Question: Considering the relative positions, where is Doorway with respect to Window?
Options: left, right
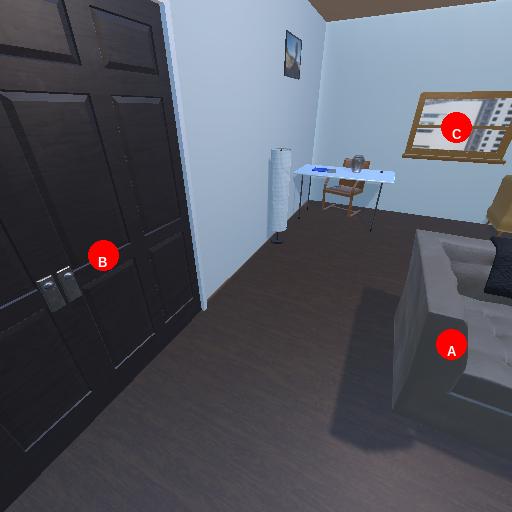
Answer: left